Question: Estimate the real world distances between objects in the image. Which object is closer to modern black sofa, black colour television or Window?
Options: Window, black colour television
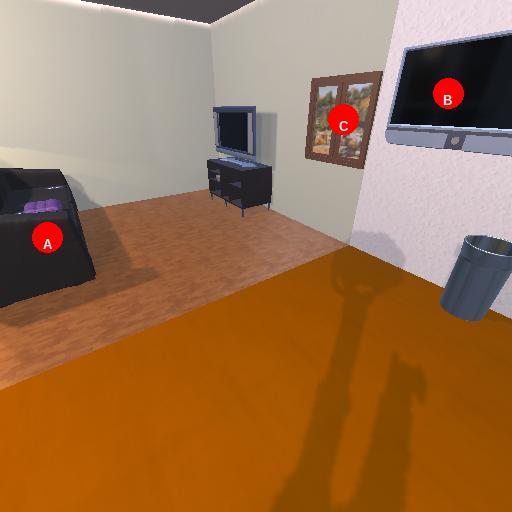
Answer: Window